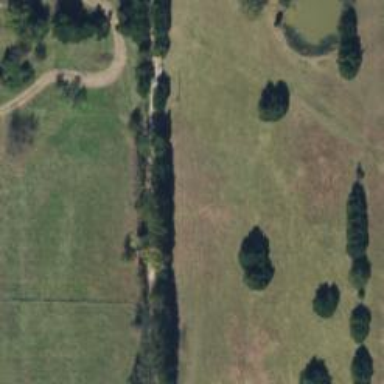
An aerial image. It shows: Driveway.